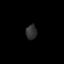
Tissue: prostate
Cell type: T cells
Senescence score: 0.3556
Nuclear area (px): 159
Mean DAPI intensity: 47.792